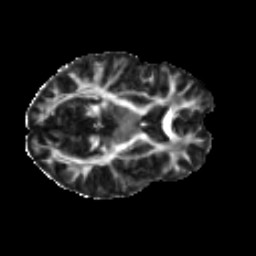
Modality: FA
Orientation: axial
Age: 23
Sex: female
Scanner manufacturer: ge
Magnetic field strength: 3 T
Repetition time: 7.8 s
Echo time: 0.0609 s